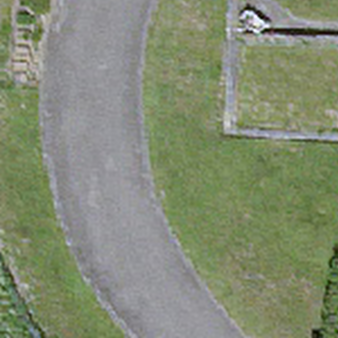
Label: other